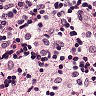
Metastatic tissue present: no